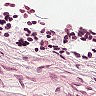
Metastatic tissue present: no